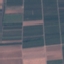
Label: PermanentCrop